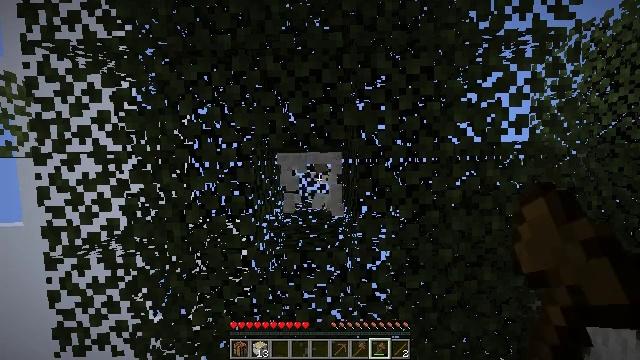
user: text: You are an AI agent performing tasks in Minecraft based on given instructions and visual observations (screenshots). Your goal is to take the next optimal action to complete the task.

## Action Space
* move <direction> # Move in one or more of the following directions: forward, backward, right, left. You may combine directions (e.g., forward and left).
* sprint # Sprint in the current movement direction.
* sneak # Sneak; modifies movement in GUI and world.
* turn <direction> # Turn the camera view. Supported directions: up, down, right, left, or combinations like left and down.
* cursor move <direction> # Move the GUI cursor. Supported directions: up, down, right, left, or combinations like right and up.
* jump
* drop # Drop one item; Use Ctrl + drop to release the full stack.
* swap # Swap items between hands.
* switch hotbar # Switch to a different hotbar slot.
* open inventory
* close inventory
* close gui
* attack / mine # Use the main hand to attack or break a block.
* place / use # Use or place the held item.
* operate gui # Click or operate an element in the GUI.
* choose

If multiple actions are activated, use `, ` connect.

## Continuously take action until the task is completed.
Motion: motion action
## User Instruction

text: Mine the birch log from the tree.
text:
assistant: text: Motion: attack / mine